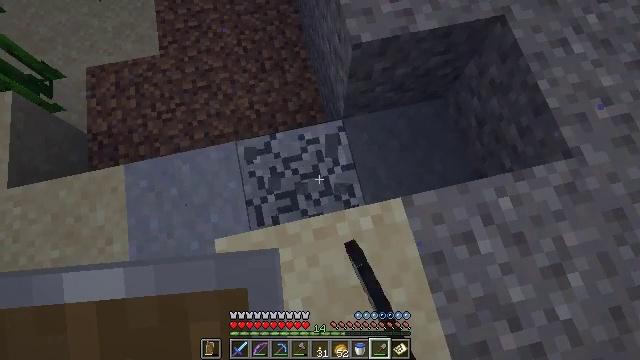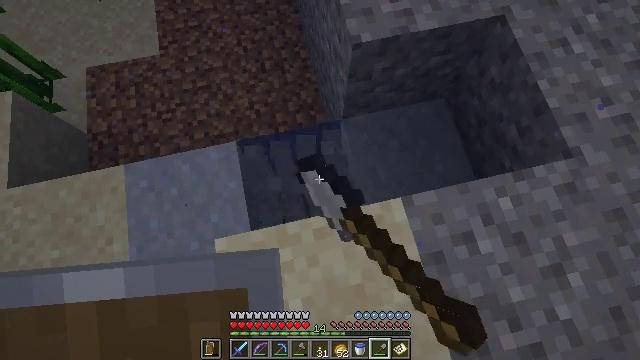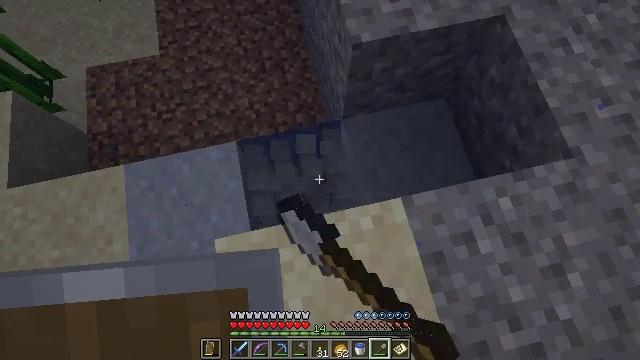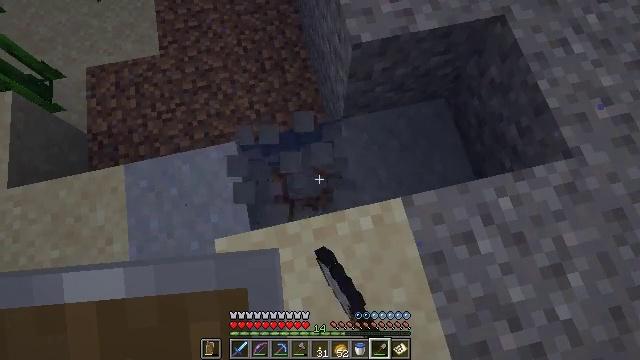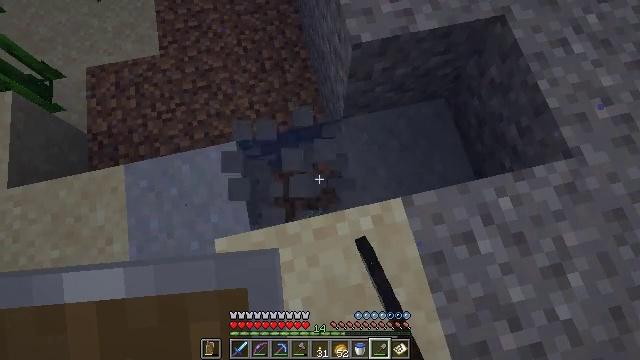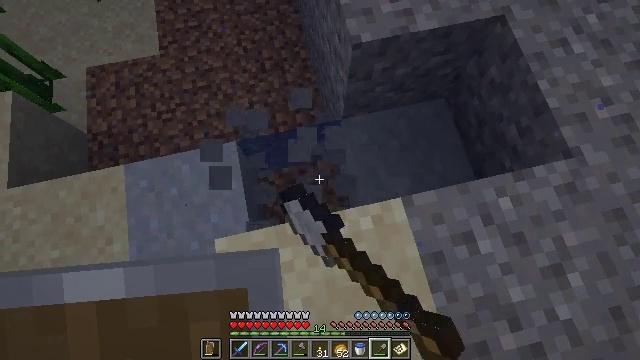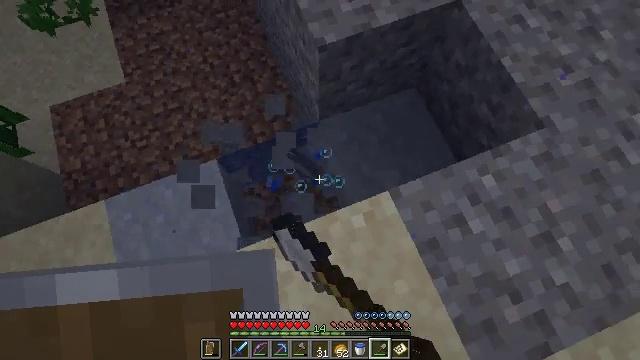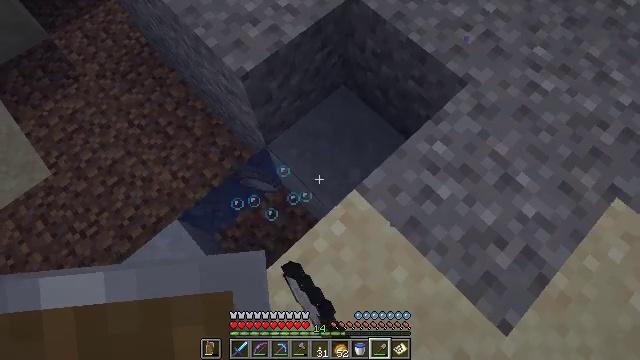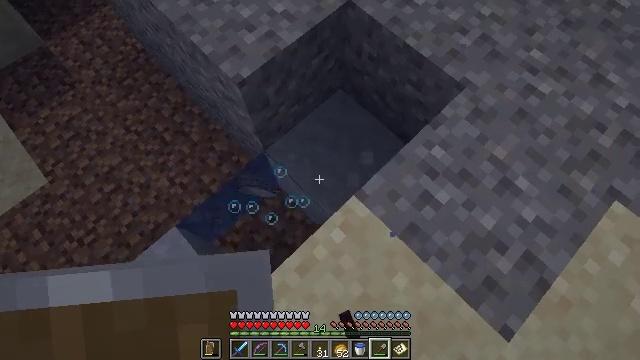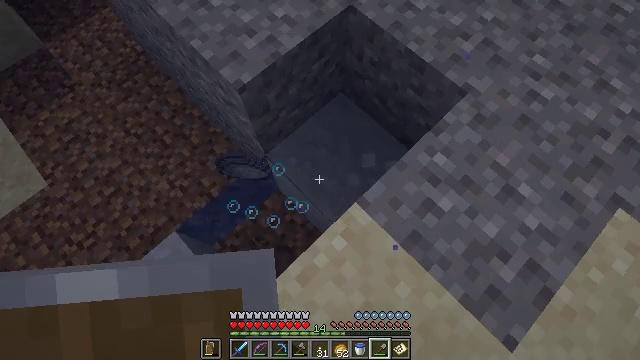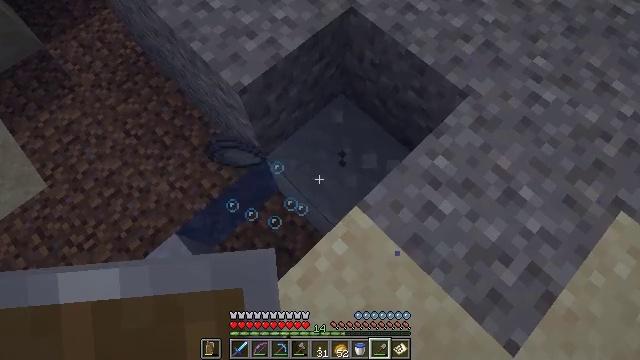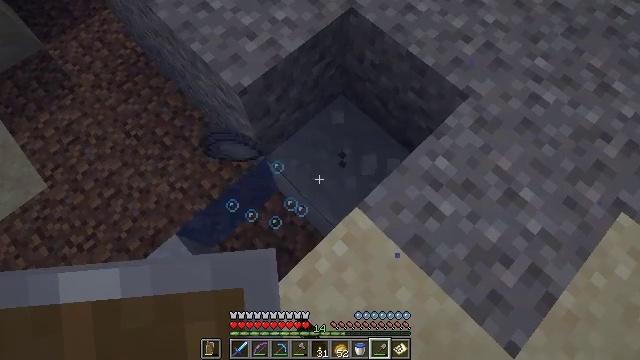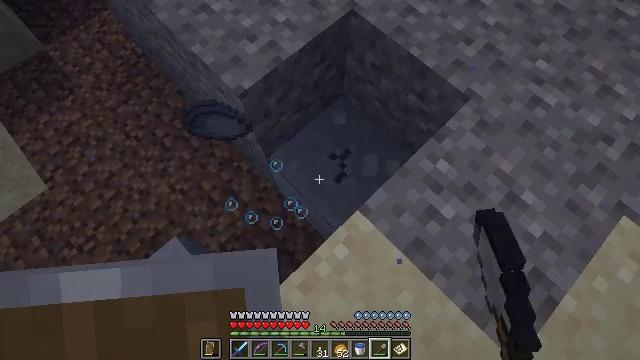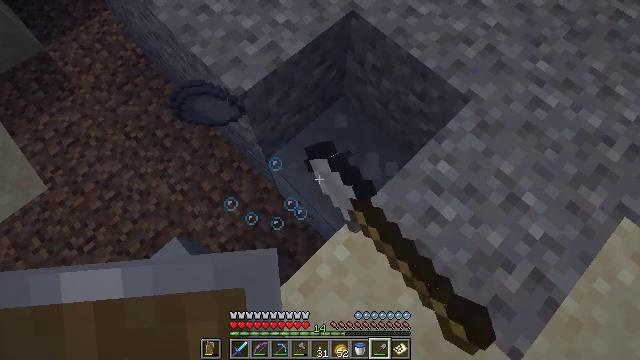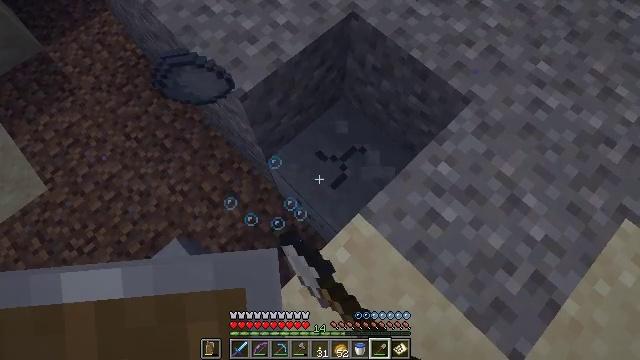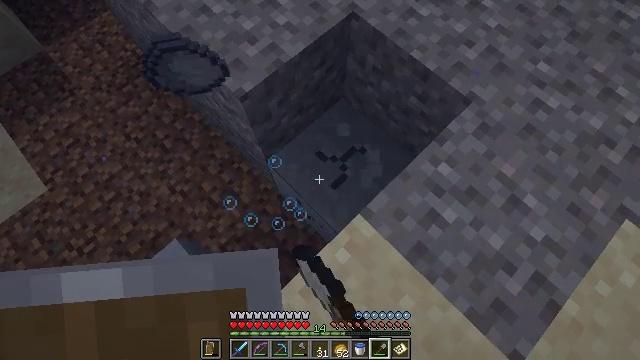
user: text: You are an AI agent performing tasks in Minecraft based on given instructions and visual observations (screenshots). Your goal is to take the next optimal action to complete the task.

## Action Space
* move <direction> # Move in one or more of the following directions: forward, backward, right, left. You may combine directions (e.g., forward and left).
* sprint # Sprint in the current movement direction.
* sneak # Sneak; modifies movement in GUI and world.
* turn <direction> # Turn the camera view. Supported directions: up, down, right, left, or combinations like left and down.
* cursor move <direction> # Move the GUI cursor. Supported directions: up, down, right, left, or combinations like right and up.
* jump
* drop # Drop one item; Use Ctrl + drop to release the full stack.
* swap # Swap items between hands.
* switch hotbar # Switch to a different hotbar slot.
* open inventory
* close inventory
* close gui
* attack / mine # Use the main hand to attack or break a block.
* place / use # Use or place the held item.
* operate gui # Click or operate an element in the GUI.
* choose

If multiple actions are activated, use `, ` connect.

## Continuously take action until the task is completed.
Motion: motion action
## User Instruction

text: Break the clay block to collect it.
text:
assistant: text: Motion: attack / mine
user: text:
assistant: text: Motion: attack / mine
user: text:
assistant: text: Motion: attack / mine
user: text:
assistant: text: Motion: attack / mine
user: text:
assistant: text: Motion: attack / mine
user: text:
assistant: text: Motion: move forward, turn right, attack / mine
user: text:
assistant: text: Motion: move forward, turn right and up, attack / mine
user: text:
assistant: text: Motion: attack / mine
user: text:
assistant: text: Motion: attack / mine
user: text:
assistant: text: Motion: attack / mine
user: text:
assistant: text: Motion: attack / mine
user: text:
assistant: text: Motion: attack / mine
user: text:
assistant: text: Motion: attack / mine
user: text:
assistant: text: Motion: attack / mine
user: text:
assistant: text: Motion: attack / mine
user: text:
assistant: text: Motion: attack / mine
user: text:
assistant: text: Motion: attack / mine
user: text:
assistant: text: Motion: attack / mine
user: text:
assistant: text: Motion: attack / mine
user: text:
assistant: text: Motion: attack / mine
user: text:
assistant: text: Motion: attack / mine
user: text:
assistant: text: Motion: attack / mine
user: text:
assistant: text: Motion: attack / mine
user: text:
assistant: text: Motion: attack / mine
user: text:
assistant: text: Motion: attack / mine
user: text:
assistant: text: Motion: attack / mine
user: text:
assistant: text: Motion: attack / mine
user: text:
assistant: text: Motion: attack / mine
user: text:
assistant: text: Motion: attack / mine
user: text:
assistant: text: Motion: attack / mine